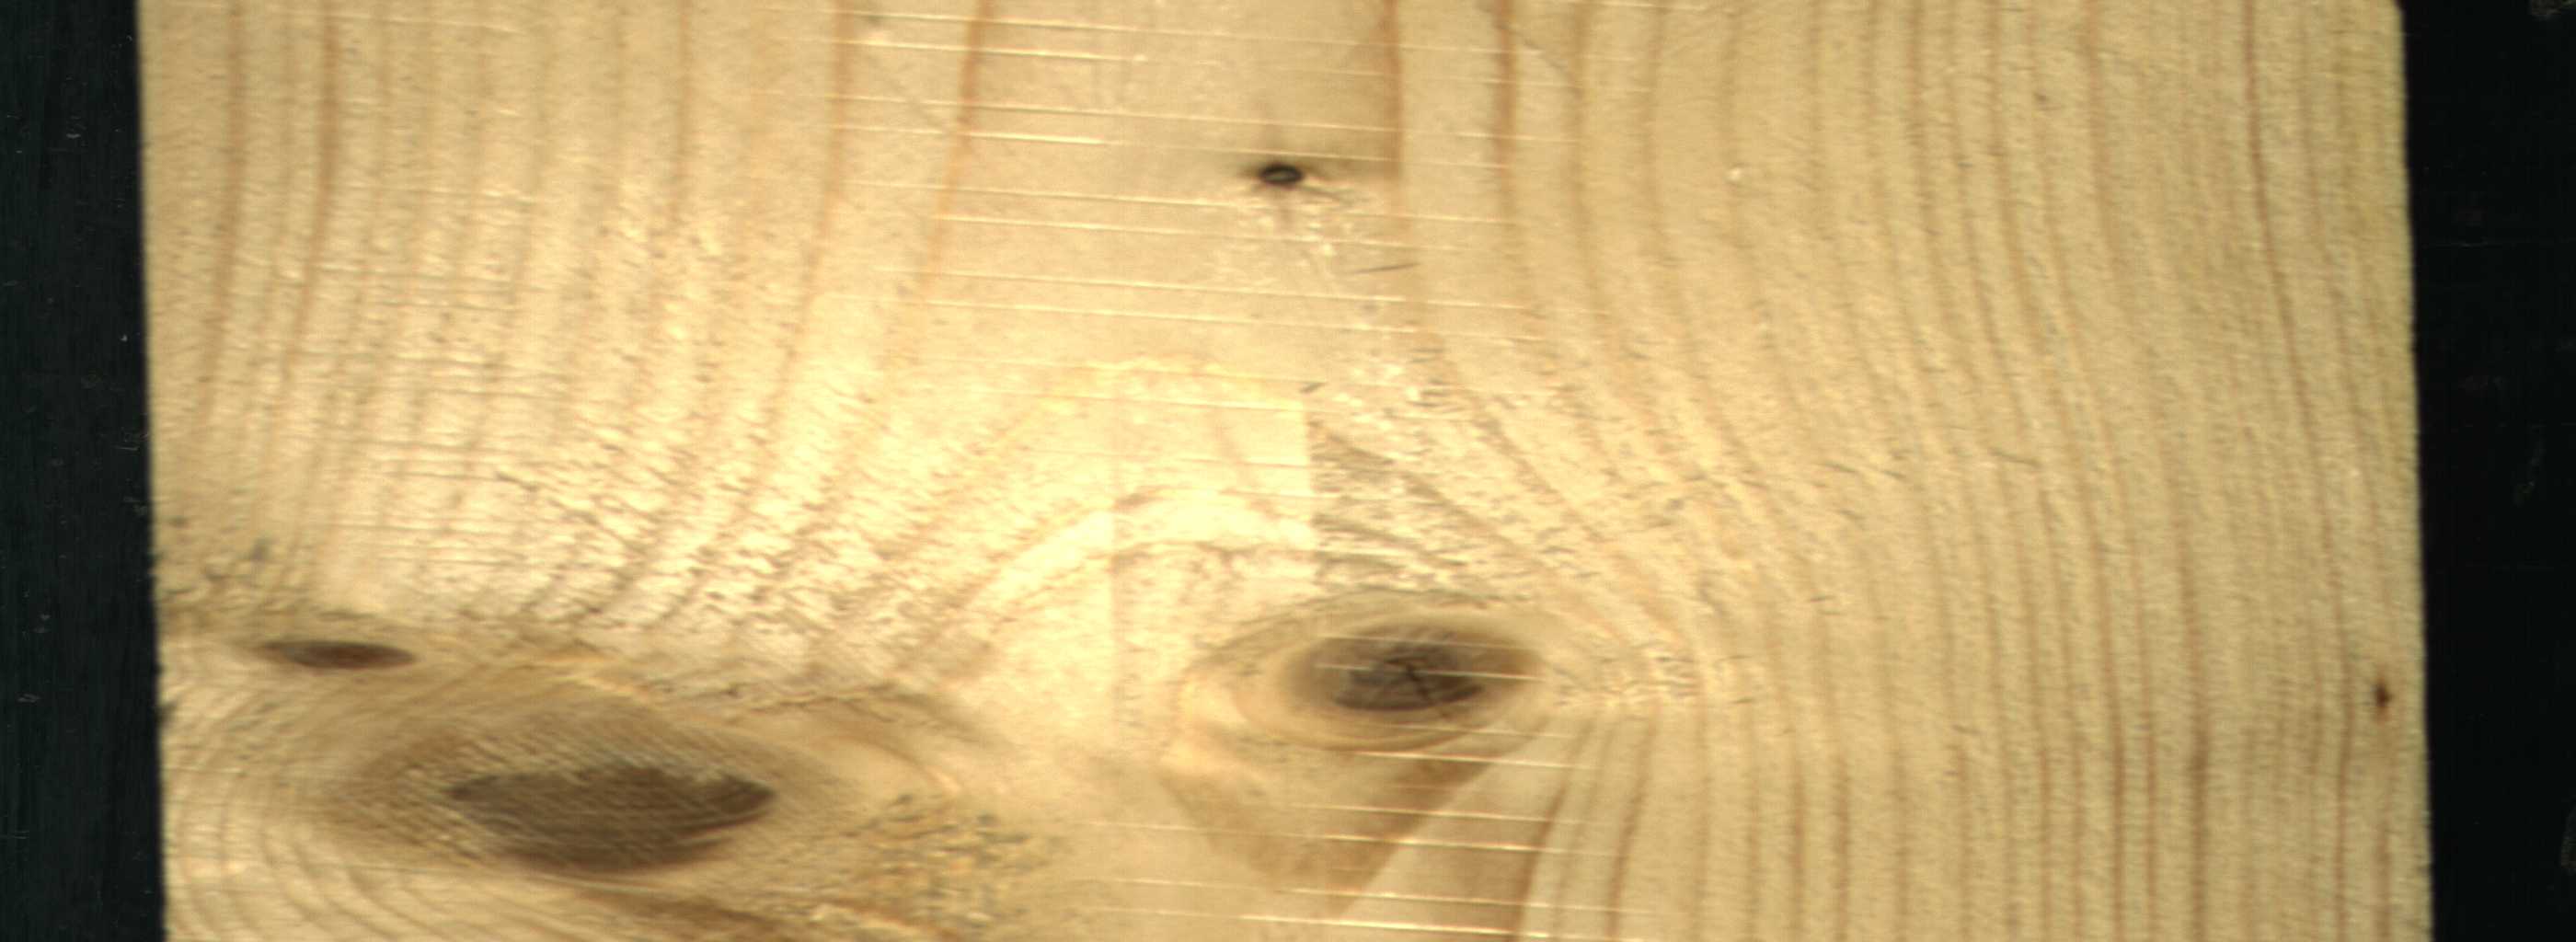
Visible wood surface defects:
Dead_Knot
Live_Knot
Live_Knot
Live_Knot